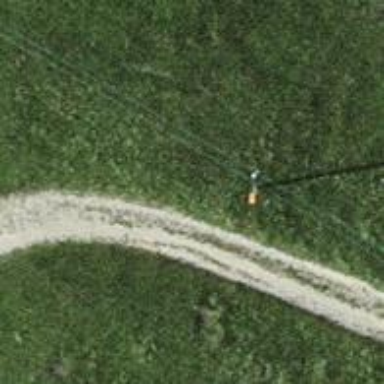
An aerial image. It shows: Pole with roof cover.